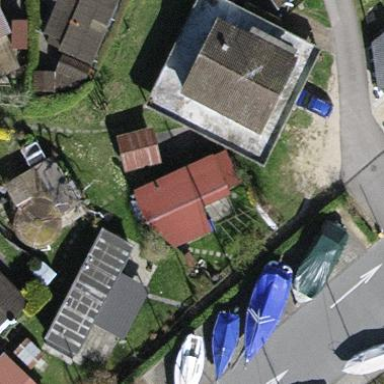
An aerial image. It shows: Static caravan.